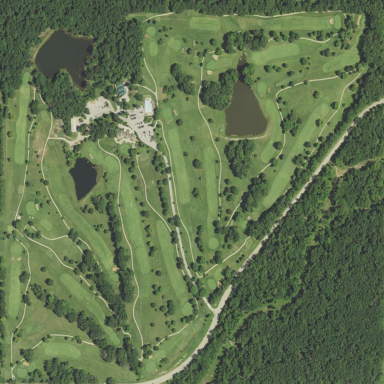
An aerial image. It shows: Golf course.